Aerial crown-view tile of a tropical tree (Barro Colorado Island, Panama), acquired 20241216:
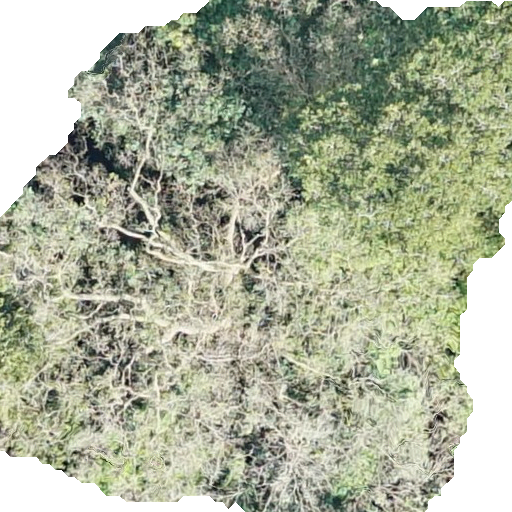
Species: Terminalia oblonga
GBIF accepted scientific name: Terminalia oblonga
Crown area: 350.25 m²